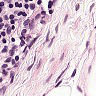
Metastatic tissue present: no